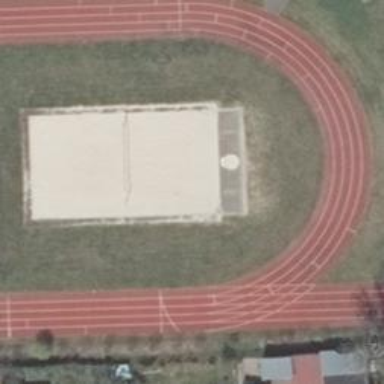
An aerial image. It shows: Sandy beach volleyball pitch for leisure land.